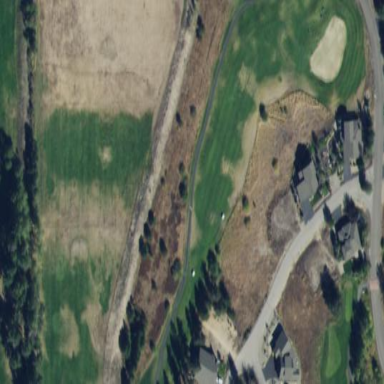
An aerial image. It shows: Rough area on grassy golf course.